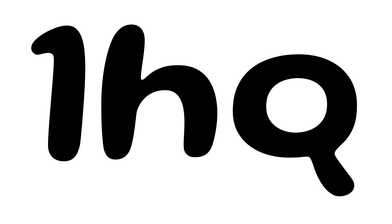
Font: Gluten_Medium